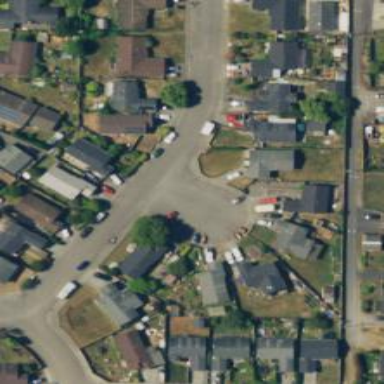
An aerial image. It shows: Residential road.